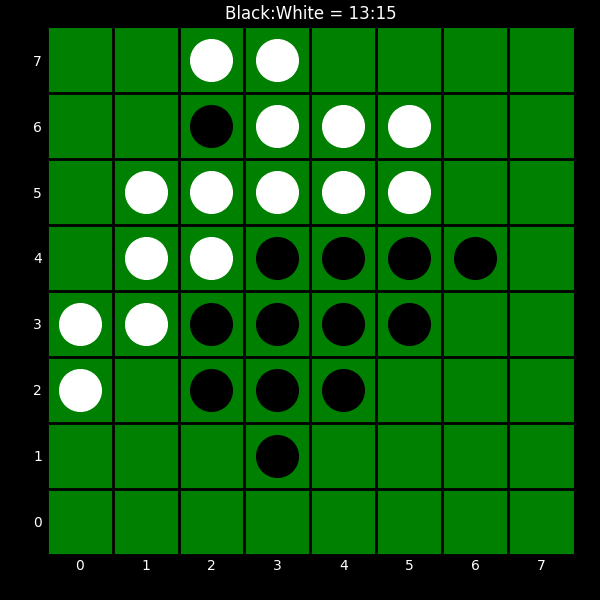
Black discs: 13
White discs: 15